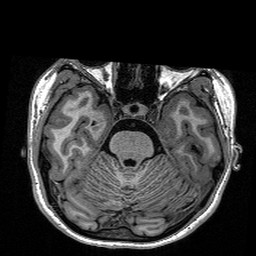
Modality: T1w
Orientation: coronal
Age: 23
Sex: female
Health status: healthy
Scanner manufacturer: siemens
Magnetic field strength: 1.5 T
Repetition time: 2.73 s
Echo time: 0.00357 s